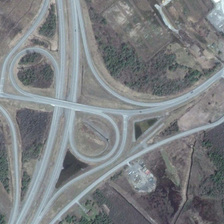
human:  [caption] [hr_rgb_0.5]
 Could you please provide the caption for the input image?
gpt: many green plants and bareland are near a viaduct .

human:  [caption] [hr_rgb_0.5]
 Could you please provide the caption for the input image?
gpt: many green plants and bareland are near a viaduct .

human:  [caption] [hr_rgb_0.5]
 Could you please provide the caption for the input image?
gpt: many green plants and bareland are near a viaduct .

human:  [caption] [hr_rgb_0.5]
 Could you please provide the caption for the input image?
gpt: many green plants and bareland are near a viaduct .

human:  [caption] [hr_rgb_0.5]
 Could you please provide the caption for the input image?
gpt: many green plants and bareland are near a viaduct .